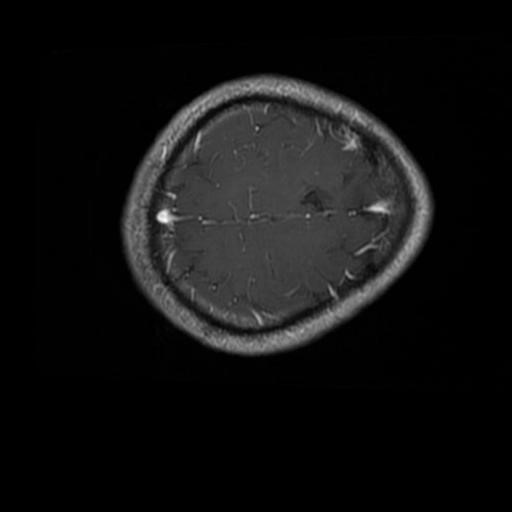
Label: brain_glioma